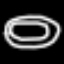
Label: donut